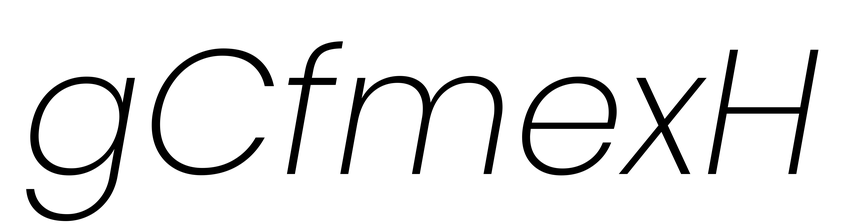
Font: Poppins-ExtraLightItalic